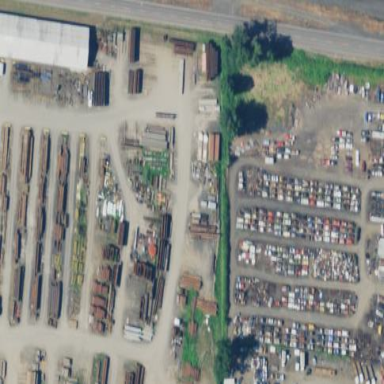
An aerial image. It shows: Industrial area designated as scrap yard.